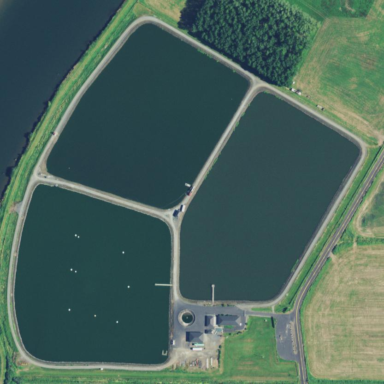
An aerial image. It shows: View of wastewater plant.